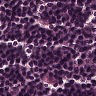
Metastatic tissue present: no